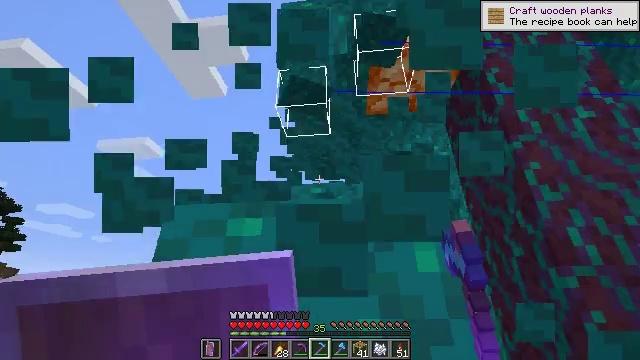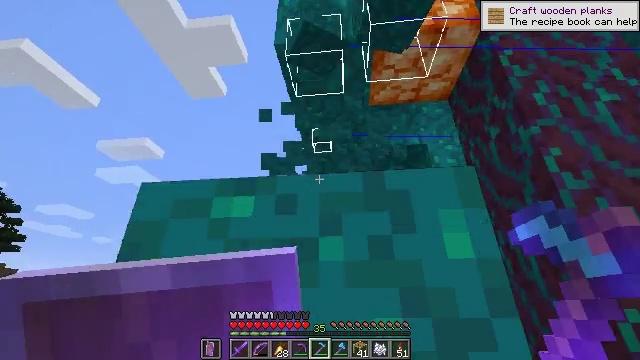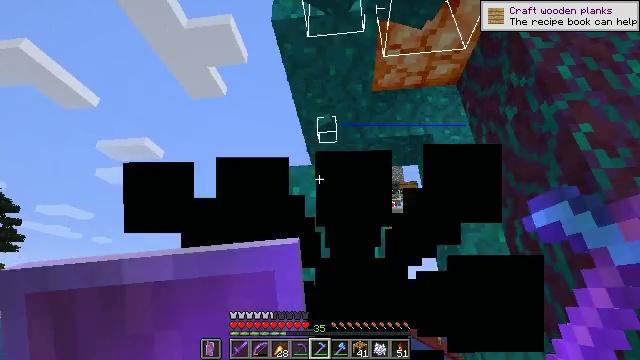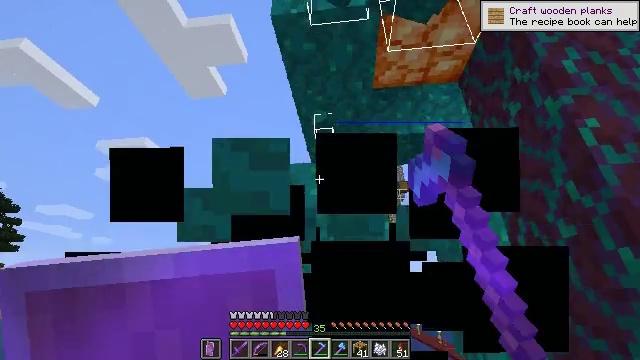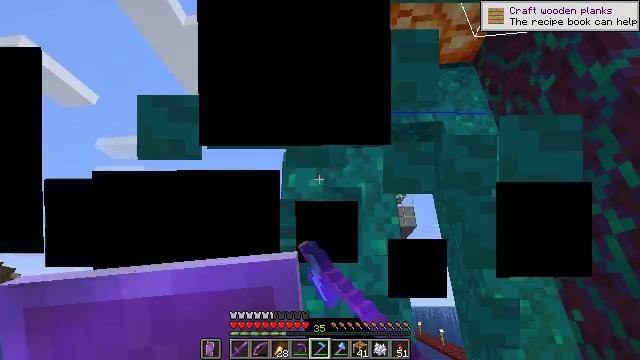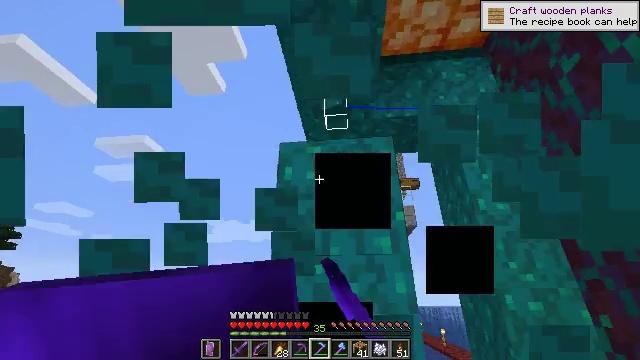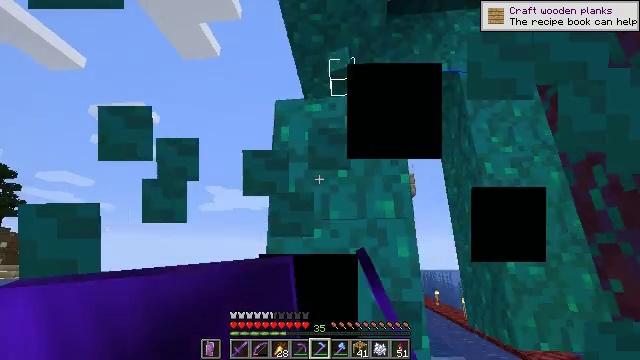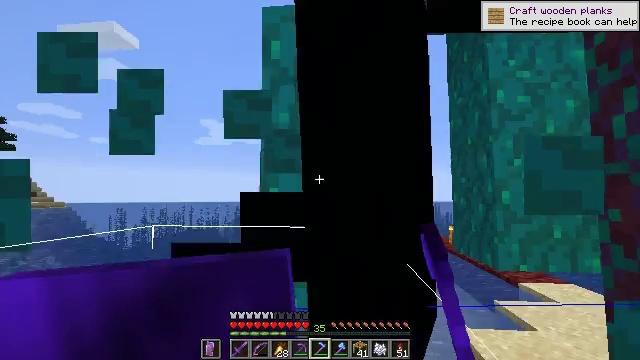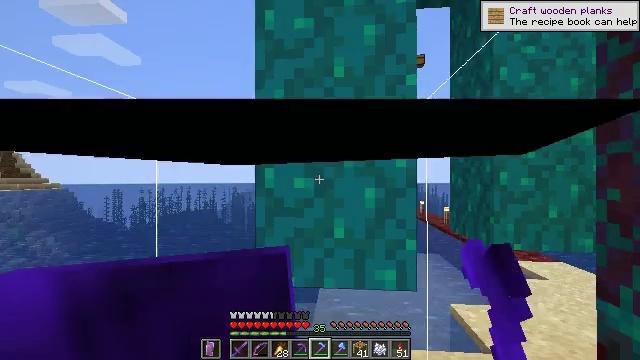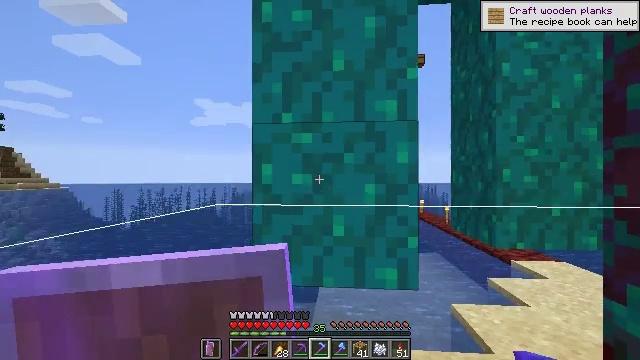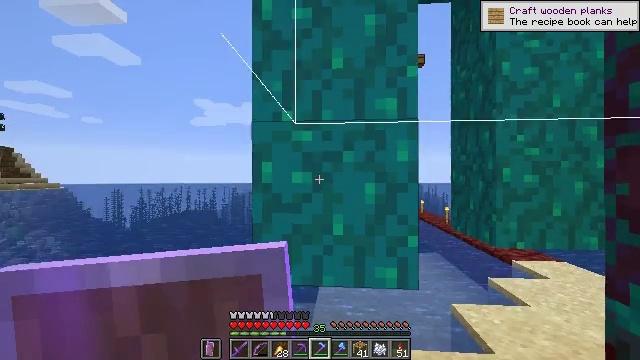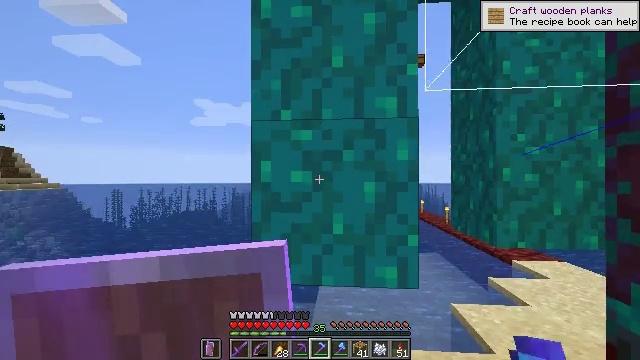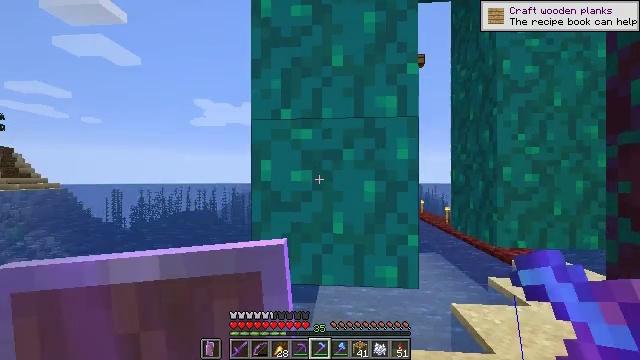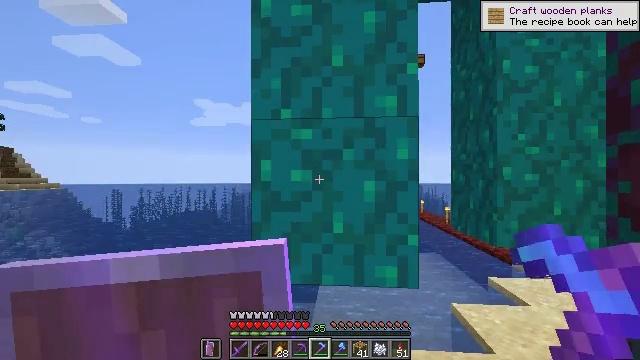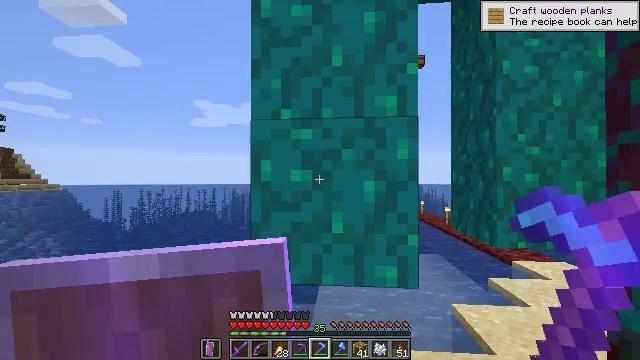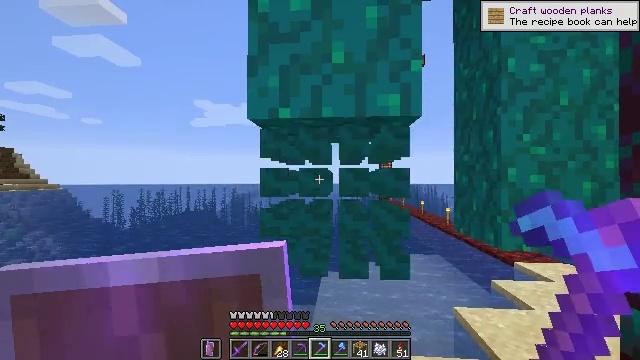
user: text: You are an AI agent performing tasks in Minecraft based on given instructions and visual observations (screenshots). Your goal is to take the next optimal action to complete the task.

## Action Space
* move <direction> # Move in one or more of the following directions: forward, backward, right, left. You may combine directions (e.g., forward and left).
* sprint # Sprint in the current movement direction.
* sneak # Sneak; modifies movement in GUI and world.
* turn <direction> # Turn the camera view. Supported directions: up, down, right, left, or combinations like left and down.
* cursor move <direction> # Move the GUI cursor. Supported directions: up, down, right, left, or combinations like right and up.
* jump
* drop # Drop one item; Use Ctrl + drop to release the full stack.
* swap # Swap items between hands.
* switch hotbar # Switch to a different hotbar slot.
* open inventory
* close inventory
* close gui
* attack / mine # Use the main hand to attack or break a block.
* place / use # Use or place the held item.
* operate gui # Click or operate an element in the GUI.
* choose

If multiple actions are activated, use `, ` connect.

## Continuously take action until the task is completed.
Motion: motion action
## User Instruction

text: Break the warped wart block.
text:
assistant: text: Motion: move forward, attack / mine
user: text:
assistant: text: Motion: move forward, attack / mine
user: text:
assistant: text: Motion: move forward
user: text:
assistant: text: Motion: move forward
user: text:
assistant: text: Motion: move forward
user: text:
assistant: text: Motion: turn down
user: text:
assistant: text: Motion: turn down
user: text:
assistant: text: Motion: turn down
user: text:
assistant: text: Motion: no_op
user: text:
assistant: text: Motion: no_op
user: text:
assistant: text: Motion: no_op
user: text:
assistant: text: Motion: no_op
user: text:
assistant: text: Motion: no_op
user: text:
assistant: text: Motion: no_op
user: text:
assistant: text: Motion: move forward, attack / mine
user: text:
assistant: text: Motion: move forward, attack / mine
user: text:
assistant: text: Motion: move forward, attack / mine
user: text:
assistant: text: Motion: move forward, turn right and up, attack / mine
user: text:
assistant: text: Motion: move forward, turn right and up, attack / mine
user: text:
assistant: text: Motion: move forward, turn right and up, attack / mine
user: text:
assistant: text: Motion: move forward, turn right and up, attack / mine
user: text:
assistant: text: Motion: move forward, turn right and up, attack / mine
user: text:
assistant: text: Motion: move forward, turn right and up, attack / mine
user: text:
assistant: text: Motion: turn right and up, attack / mine
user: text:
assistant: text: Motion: turn right, attack / mine
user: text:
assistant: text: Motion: turn right, attack / mine
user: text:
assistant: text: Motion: turn right, attack / mine
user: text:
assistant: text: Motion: turn right and up, attack / mine
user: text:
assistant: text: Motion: turn right and up, attack / mine
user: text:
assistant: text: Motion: turn right and up, attack / mine